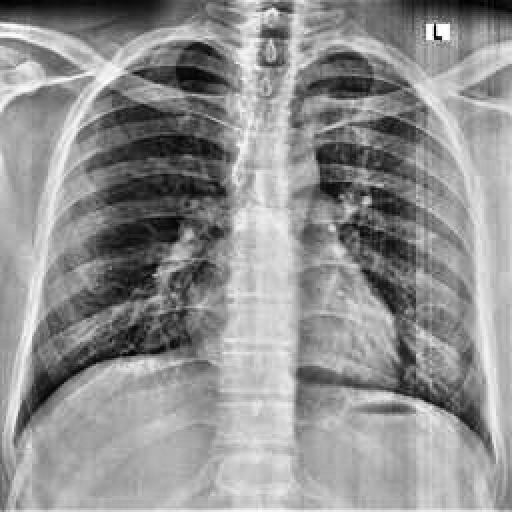
Finding: NORMAL